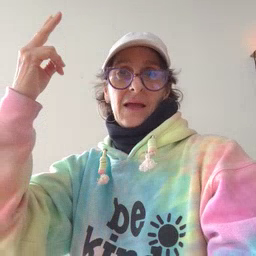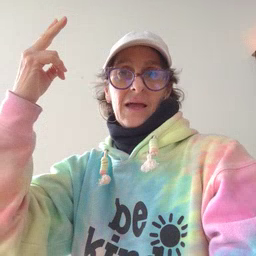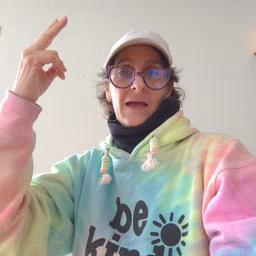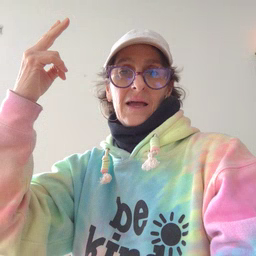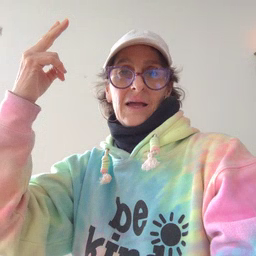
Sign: high